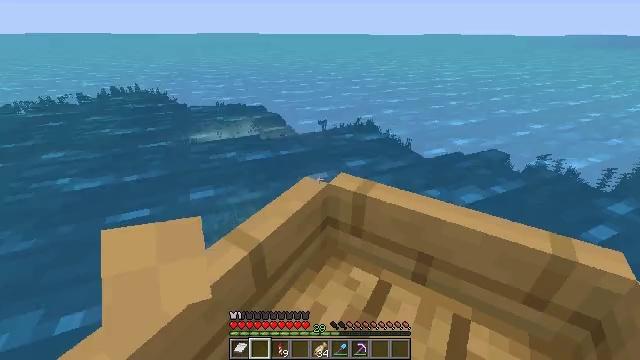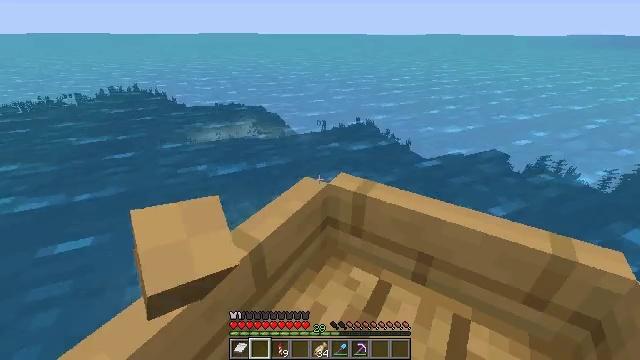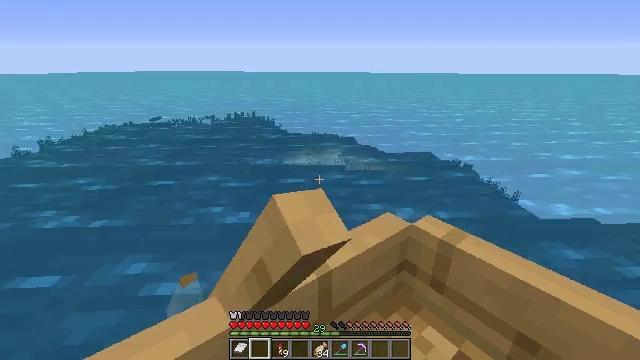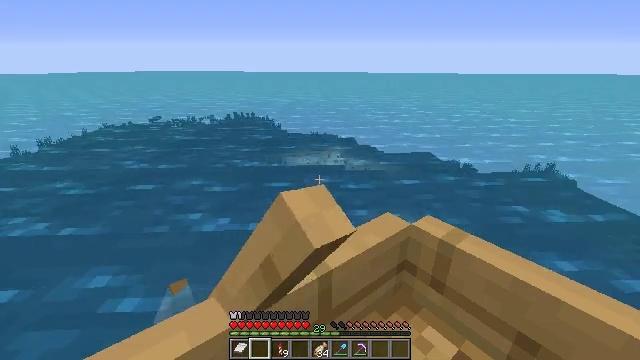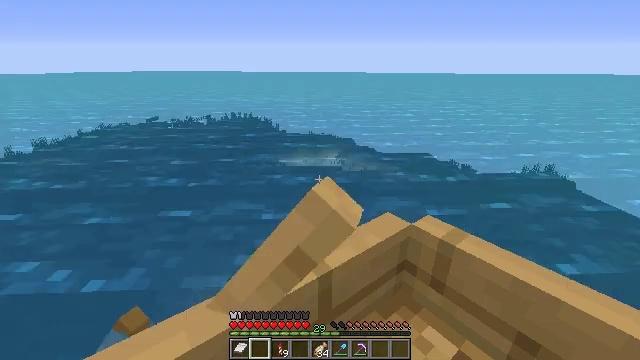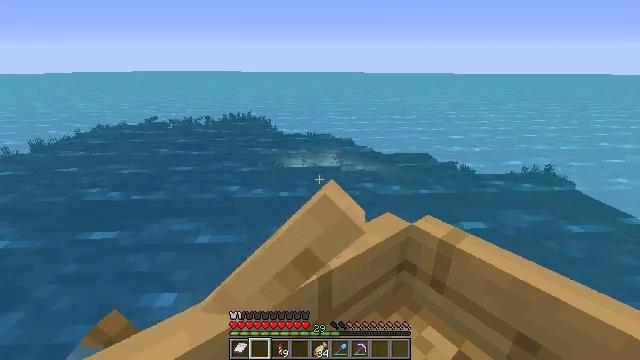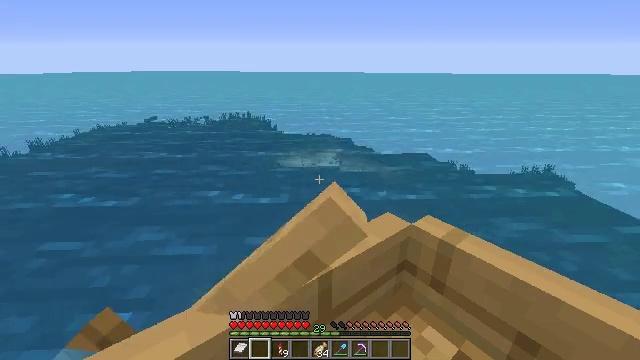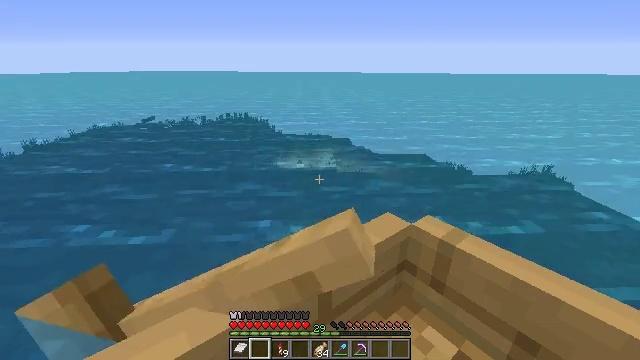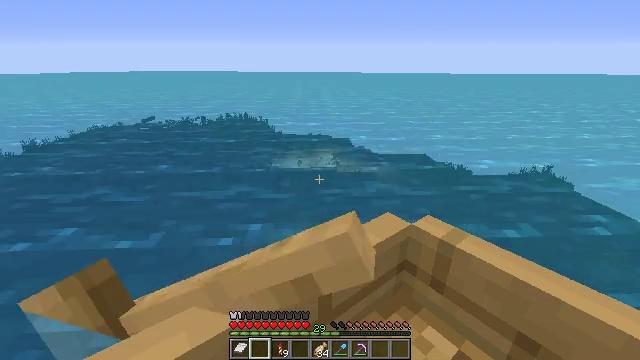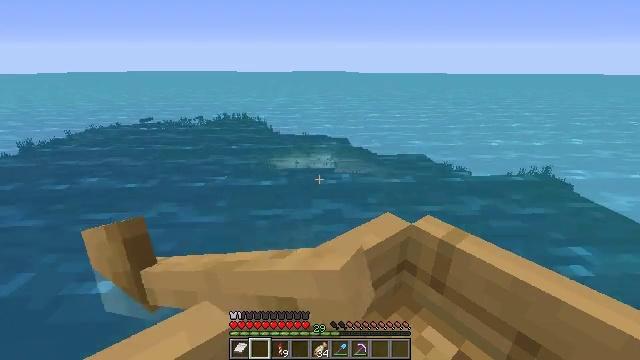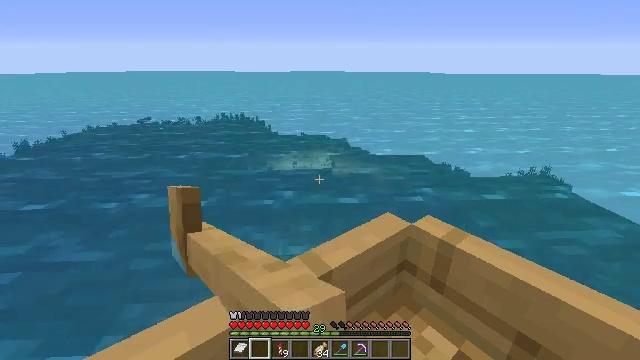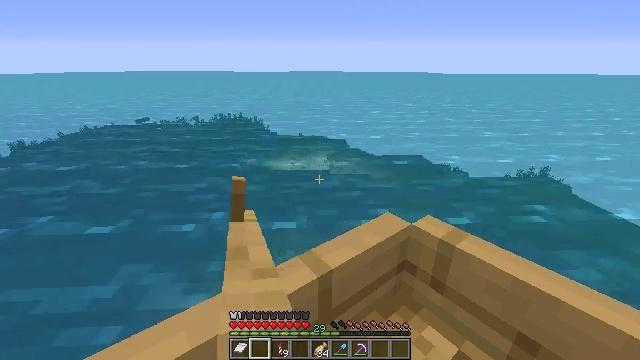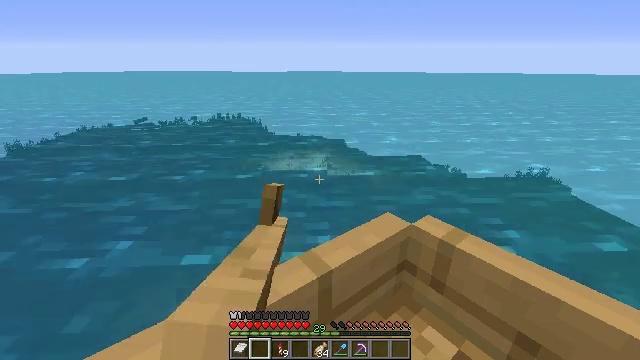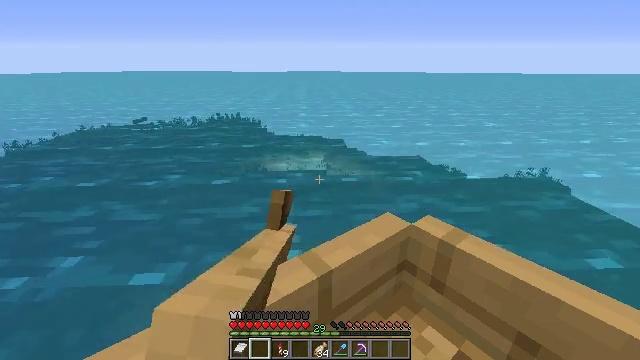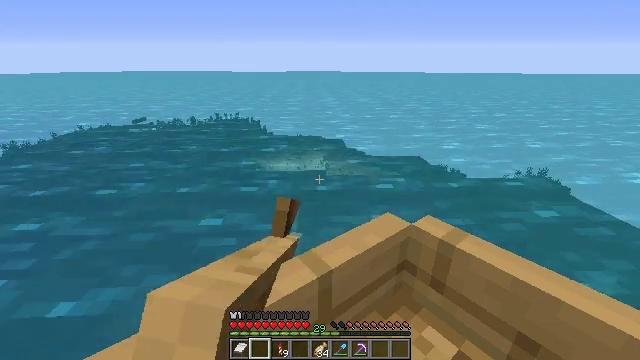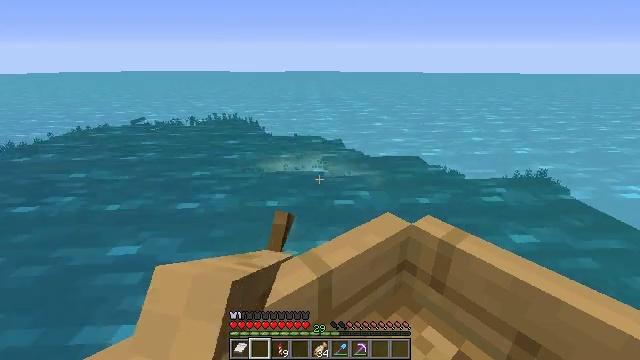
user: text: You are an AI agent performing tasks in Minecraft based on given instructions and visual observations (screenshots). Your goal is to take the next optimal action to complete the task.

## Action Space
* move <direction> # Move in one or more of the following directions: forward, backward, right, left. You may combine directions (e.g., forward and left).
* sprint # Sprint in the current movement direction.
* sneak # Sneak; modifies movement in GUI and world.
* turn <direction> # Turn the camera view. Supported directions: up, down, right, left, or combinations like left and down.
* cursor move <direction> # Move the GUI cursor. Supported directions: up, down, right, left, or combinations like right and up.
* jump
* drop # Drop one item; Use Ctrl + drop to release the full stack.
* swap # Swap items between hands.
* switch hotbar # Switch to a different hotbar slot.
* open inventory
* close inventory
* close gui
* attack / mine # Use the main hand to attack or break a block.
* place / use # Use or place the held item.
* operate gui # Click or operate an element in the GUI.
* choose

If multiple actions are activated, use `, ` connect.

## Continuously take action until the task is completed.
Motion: motion action
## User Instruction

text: Collect the bubble coral wall fan for decorative purposes.
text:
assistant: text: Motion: move forward
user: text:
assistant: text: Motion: move forward, turn left and up
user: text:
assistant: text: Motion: move forward
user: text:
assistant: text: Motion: move forward
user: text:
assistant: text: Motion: move forward
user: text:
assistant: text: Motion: move forward
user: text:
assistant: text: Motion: move forward
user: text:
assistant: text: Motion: move forward
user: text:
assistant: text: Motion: move forward
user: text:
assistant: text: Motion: move forward
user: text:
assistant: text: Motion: move forward
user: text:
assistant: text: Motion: move forward
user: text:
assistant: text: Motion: move forward
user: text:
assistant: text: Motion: move forward
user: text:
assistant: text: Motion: move forward
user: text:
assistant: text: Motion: move forward
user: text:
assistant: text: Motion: move forward
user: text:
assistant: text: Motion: move forward
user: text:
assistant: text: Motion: move forward
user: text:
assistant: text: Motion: move forward
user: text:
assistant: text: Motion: move forward
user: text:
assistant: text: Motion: move forward
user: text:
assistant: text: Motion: move forward
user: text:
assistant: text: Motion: move forward
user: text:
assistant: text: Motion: move forward
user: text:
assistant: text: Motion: move forward
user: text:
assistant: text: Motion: move forward
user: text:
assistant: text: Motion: move forward
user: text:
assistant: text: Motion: move forward
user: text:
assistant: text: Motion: move forward, turn right